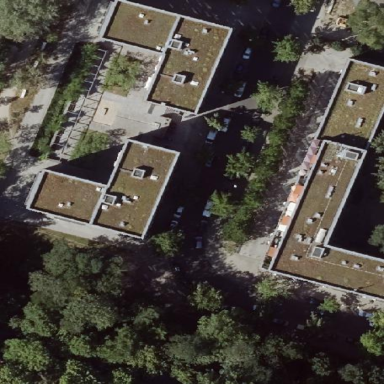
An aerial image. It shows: Flat-roofed apartment building.